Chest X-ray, AP view. Patient: 46 years old, sex F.
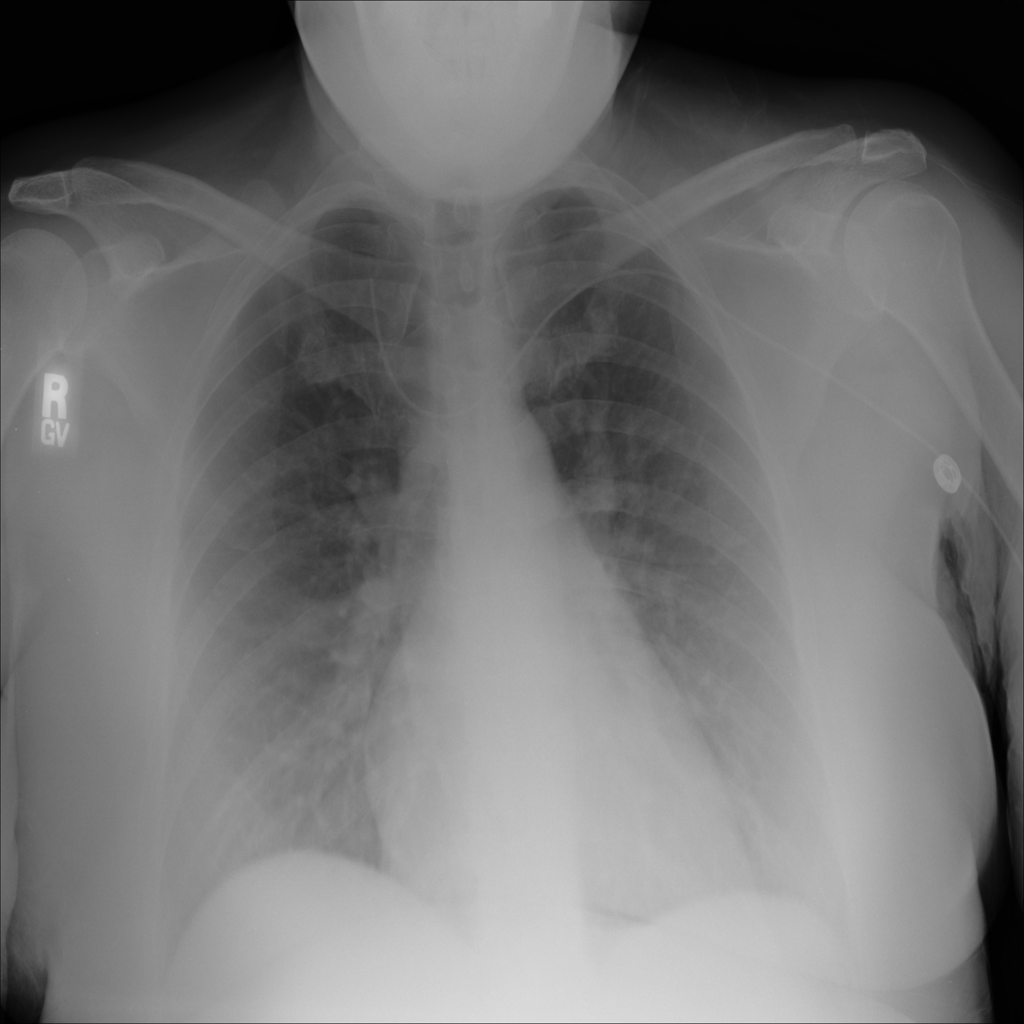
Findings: No Finding